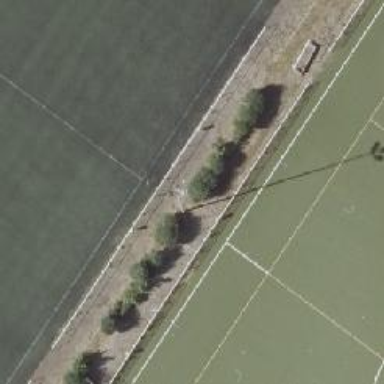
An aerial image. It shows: Mast structure.